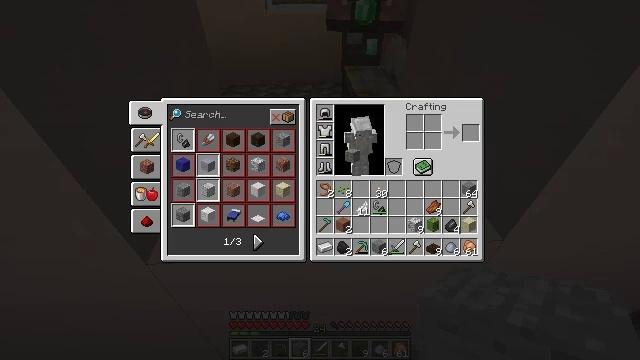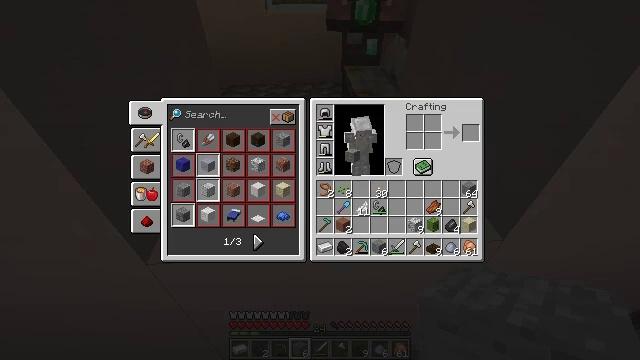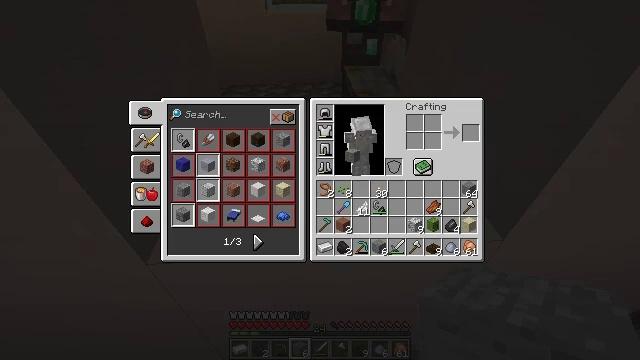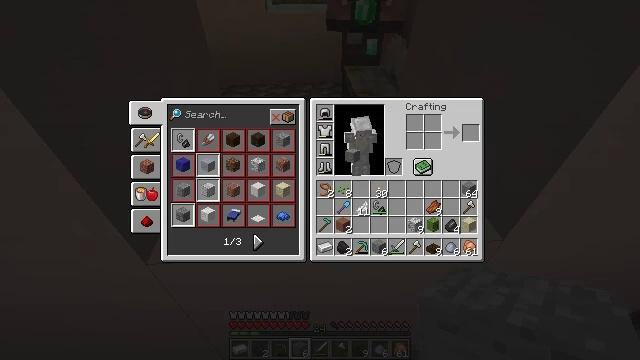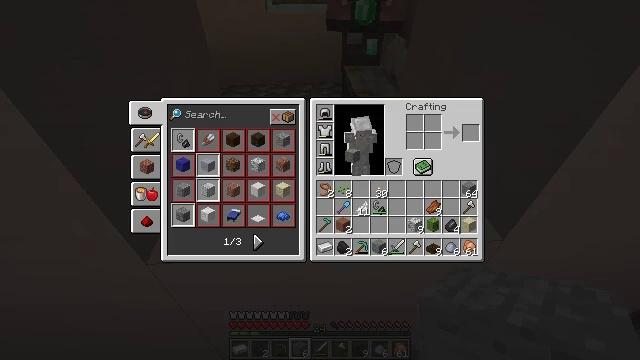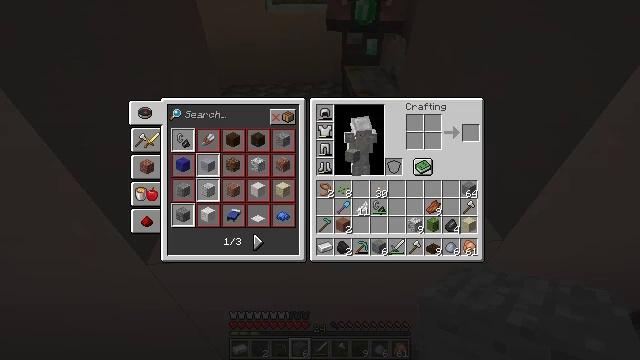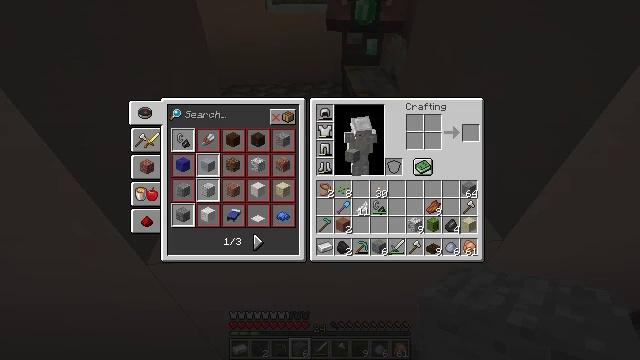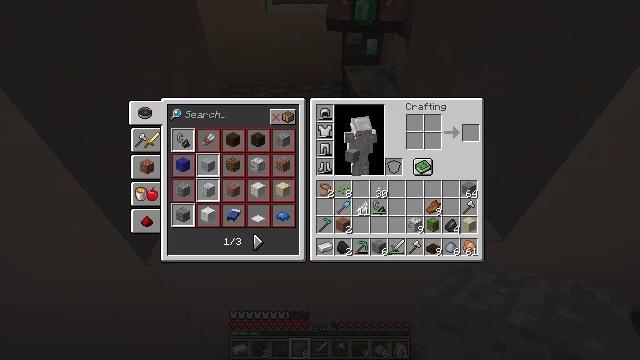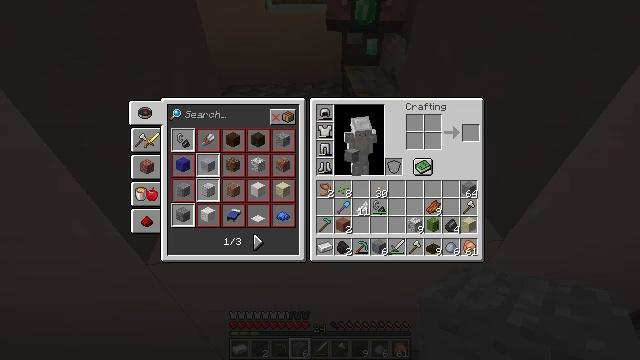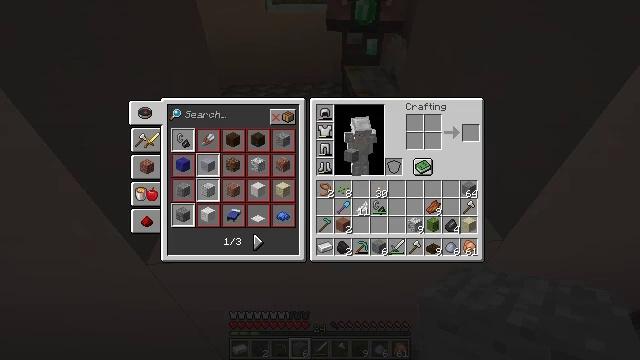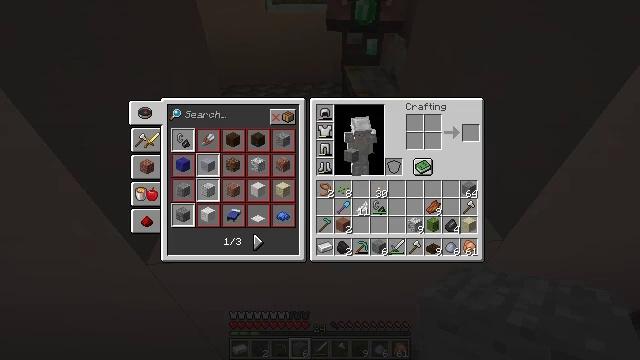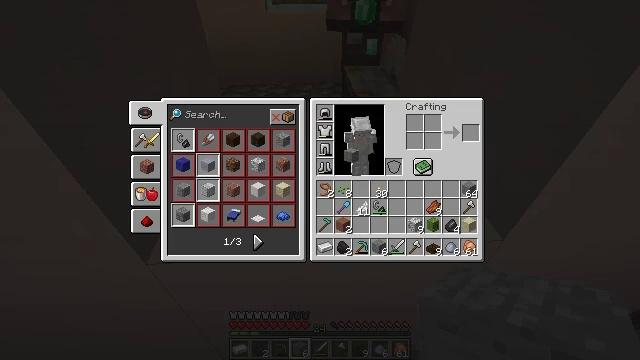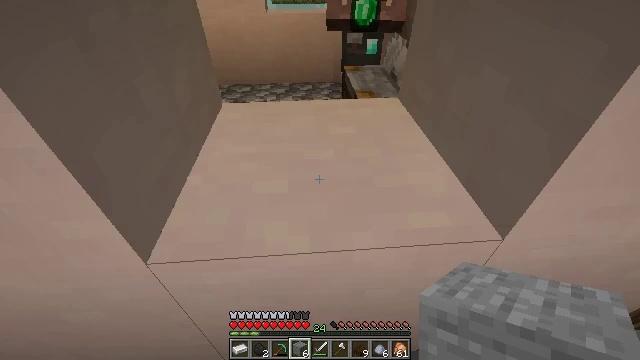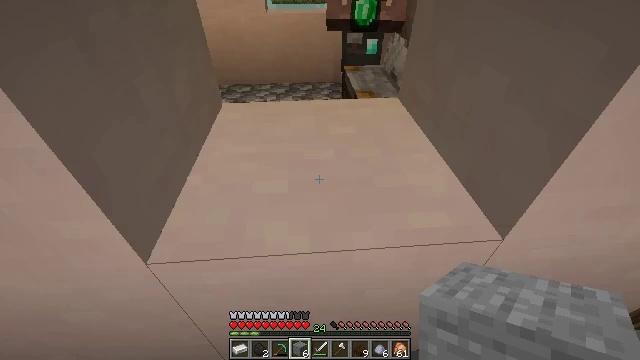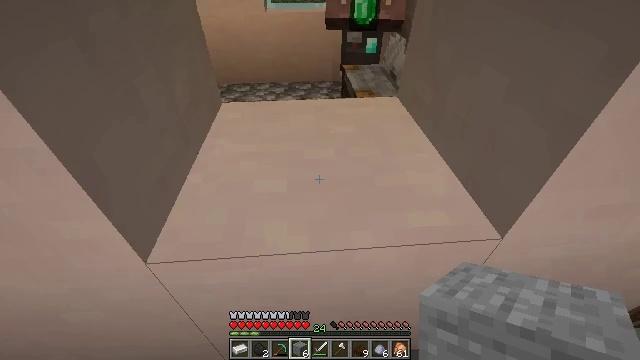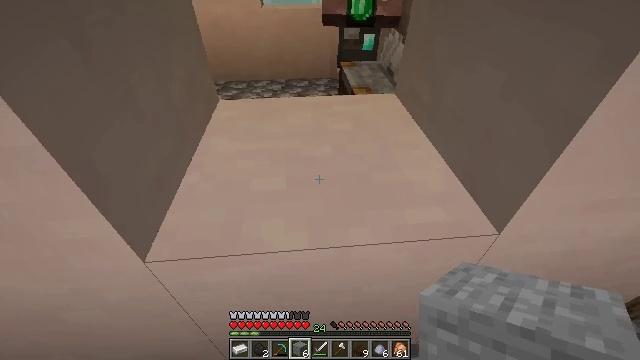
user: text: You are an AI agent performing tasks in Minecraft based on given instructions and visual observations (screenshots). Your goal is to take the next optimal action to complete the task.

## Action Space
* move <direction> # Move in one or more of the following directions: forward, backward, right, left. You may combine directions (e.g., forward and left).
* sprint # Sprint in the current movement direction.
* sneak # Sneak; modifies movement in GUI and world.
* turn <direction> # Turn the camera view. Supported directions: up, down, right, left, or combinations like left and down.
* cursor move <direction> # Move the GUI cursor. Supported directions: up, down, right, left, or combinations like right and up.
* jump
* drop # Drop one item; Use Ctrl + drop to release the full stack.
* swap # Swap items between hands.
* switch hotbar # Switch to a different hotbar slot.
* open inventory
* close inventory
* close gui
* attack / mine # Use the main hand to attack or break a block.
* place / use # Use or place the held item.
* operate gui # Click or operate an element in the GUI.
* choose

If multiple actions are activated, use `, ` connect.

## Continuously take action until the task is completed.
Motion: motion action
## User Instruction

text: Pick up white terracotta by mining.
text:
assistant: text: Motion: no_op
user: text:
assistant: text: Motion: no_op
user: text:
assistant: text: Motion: no_op
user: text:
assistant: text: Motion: no_op
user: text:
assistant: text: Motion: no_op
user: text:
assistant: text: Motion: no_op
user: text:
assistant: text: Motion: no_op
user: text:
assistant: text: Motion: no_op
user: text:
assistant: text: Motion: no_op
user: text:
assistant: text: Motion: no_op
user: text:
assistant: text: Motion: no_op
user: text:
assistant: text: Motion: no_op
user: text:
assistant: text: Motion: no_op
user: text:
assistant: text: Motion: no_op
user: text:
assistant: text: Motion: no_op
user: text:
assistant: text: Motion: no_op
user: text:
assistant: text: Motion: turn right
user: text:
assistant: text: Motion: no_op
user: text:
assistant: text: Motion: no_op
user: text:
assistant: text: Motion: no_op
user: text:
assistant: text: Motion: no_op
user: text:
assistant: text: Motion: no_op
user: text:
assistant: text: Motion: no_op
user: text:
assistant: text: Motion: no_op
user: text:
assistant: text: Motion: no_op
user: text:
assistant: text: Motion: no_op
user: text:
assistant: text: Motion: no_op
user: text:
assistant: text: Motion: no_op
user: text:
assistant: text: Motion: no_op
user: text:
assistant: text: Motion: no_op